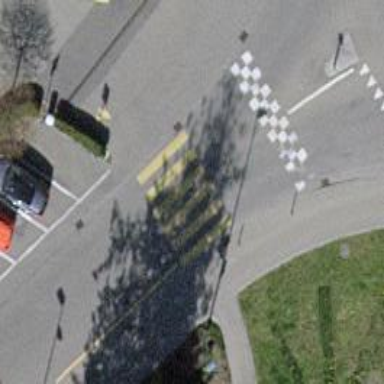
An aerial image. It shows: Marked footway crossing with visible markings.